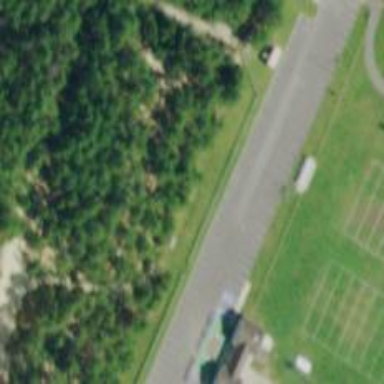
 perfect for leisurely sports activities."